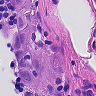
Metastatic tissue present: yes